Question: In the paper "The Riemann Hypothesis" by J. Brian Conrey in figure 6 there is a plot of the Fourier transform of the error term in the prime number theorem. See the plot to the left in the image below:

In a blog post called <URL> written by Chris King there is a Matlab program that plots the spectrum. See the plot to the right at the beginning of the post. A translation into Mathematica is possible:
Mathematica:
'''
scale = 10^6;
start = 1;
fin = 50;
its = 490;
xres = 600;
y = N[Accumulate[Table[MangoldtLambda[i], {i, 1, scale}]], 10];
x = scale;
a = 1;
myspan = 800;
xres = 4000;
xx = N[Range[a, myspan, (myspan - a)/(xres - 1)]];
stpval = 10^4;
F = Range[1, xres]*0;
For[t = 1, t <= xres, t++,
For[yy=0, yy<=Log[x], yy+=1/stpval,
F[[t]] =
F[[t]] +
Sin[t*myspan/xres*yy]*(y[[Floor[Exp[yy]]]] - Exp[yy])/Exp[yy/2];
]
]
F = F/Log[x];
ListLinePlot[F]
'''
However, this is as I understand it the matrix formulation of the Fourier sine transform and it is therefore very costly to compute. I do NOT recommend running it because it already crashed my computer once.
Is there a way in Mathematica utilising the Fast Fourier Transform, to plot the spectrum with spikes at x-values equal to imaginary part of Riemann zeta zeros?
I have tried the commands 'FourierDST' and 'Fourier' without success. The problem seems to be that the variable 'yy' in the code is included in both 'Sin[t*myspan/xres*yy]' and '(y[[Floor[Exp[yy]]]] - Exp[yy])/Exp[yy/2]'.
EDIT: 20.1.2012, I changed the line:
'For[yy = 0, yy <= Log[x], 1/stpval++,'
into the following:
'For[yy = 0, yy/stpval <= Log[x], yy++,'
EDIT: 22.1.2012, From Heike's comment, changed:
'For[yy = 0, yy/stpval <= Log[x], yy++,'
into:
'For[yy=0, yy<=Log[x], yy+=1/stpval,'
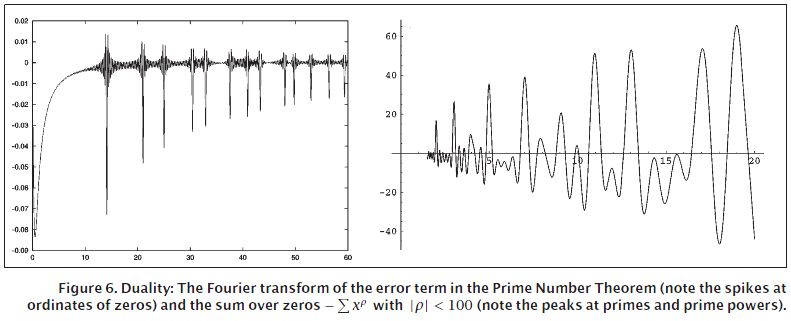
Answer: What about this? I've rewritten the sine transform slightly using the identity 'Exp[a Log[x]]==x^a'
'''
Clear[f]
scale = <PHONE>;
f = ConstantArray[0, scale];
f[[1]] = N@MangoldtLambda[1];
Monitor[Do[f[[i]] = N@MangoldtLambda[i] + f[[i - 1]], {i, 2, scale}], i]
xres = .002;
xlist = Exp[Range[0, Log[scale], xres]];
tmax = 60;
tres = .015;
Monitor[errList = Table[(xlist^(-1/2 + I t).(f[[Floor[xlist]]] - xlist)),
{t, Range[0, 60, tres]}];, t]
ListLinePlot[Im[errList]/Length[xlist], DataRange -> {0, 60},
PlotRange -> {-.09, .02}, Frame -> True, Axes -> False]
'''
which produces